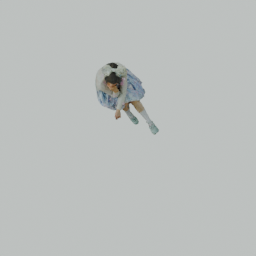
Label: people